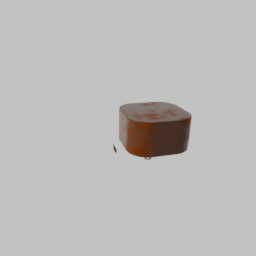
Label: electronics